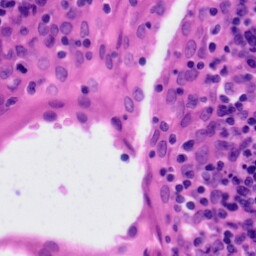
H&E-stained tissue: Tonsil